Interaction volume radius: 10 \u00c5
Interaction volume height: 15 \u00c5
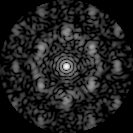
Disorder parameter: 0.6902